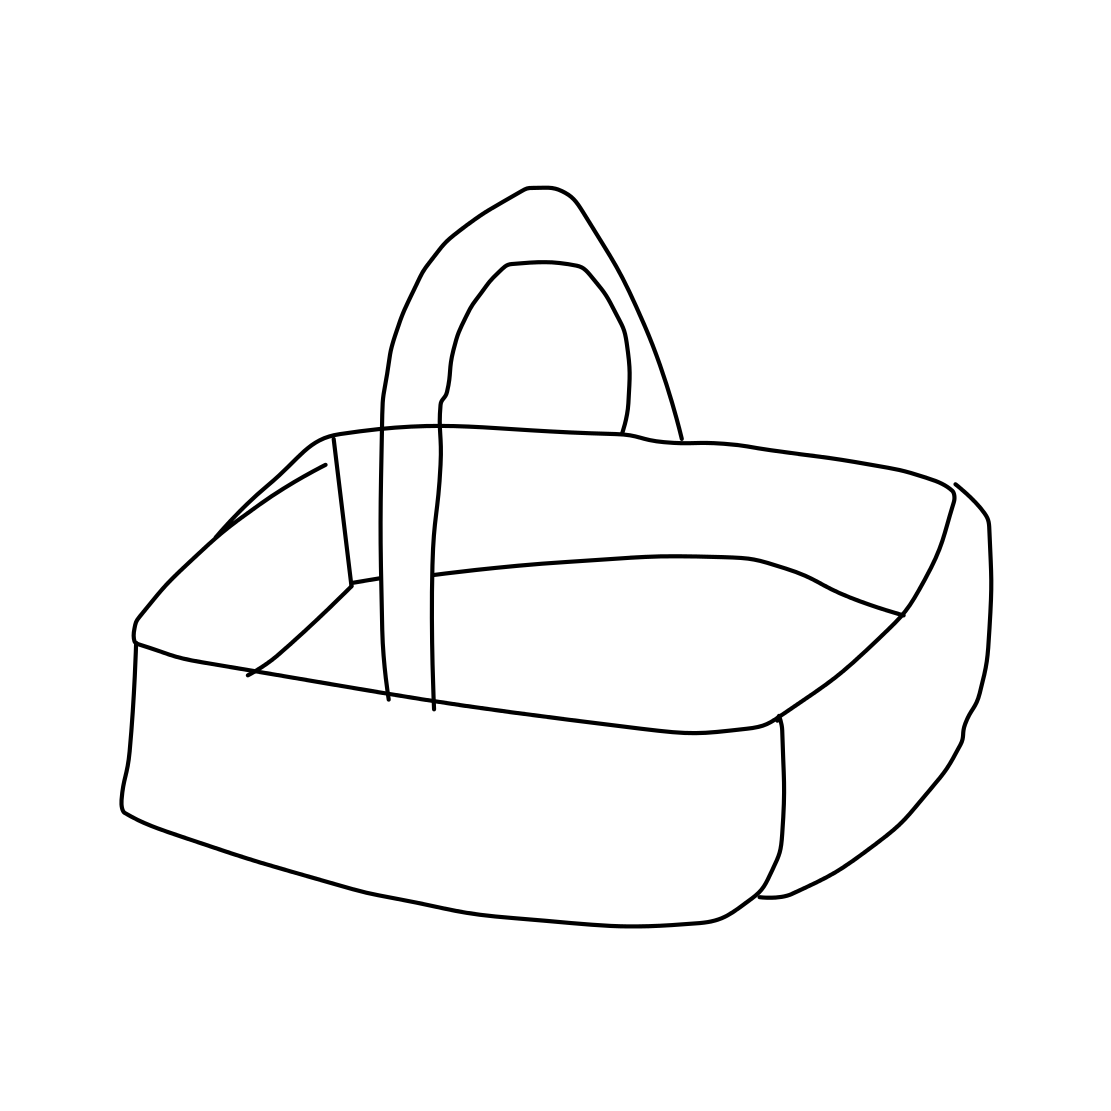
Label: basket